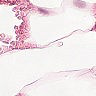
Metastatic tissue present: no